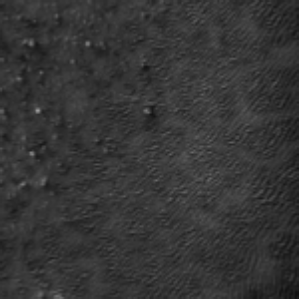
Label: frost